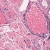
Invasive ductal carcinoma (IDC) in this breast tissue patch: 0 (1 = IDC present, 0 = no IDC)